Interaction volume radius: 5 \u00c5
Interaction volume height: 10 \u00c5
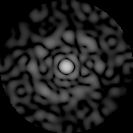
Disorder parameter: 0.8639